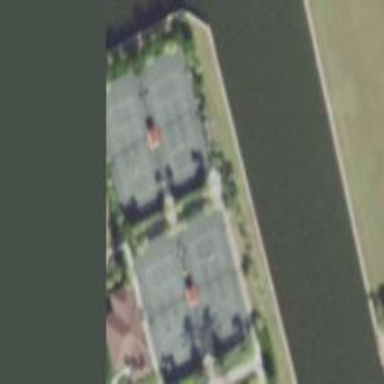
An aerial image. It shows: Tennis court in leisure pitch.